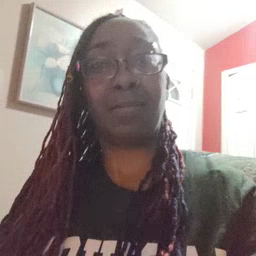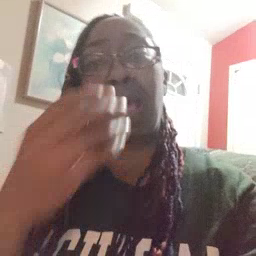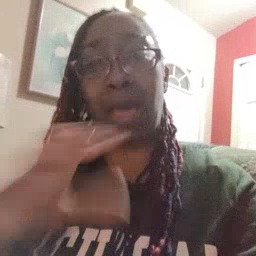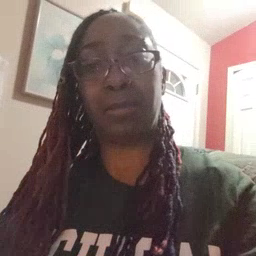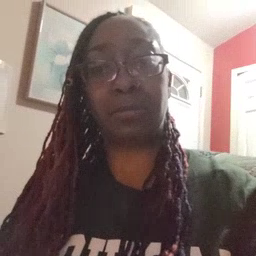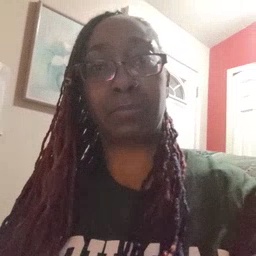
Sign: hot